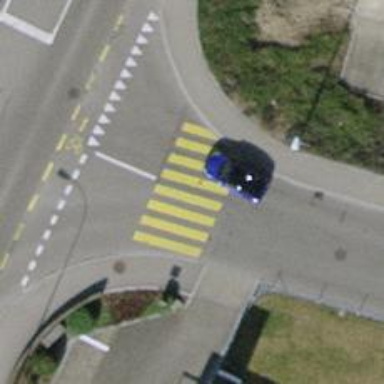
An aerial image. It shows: Footway with zebra crossing.